Question: I have to use the result from one inner join table and subsequently get the records that are not present in another linking table:

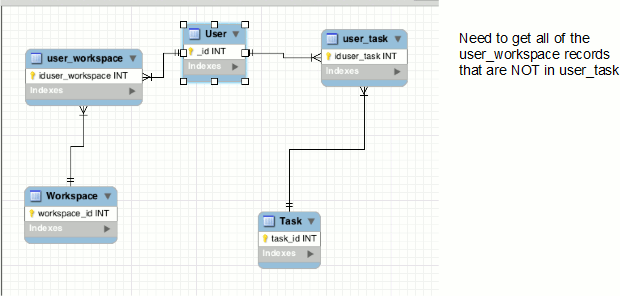
Answer: To check whether a value is not in a set of values, use NOT IN:
'''
SELECT *
FROM A
WHERE some_ID NOT IN (SELECT C.some_ID
FROM B
JOIN C ON ...)
'''
Alternatively, use a correlated subquery, which does a separate lookup for each record in the outer query:
'''
SELECT *
FROM A
WHERE NOT EXISTS (SELECT 1
FROM B
JOIN C ON ...
WHERE C.some_ID = A.some_ID)
'''
Alternatively, use an <URL> and check which records did not match:
'''
SELECT A.*
FROM A
LEFT JOIN (B JOIN C ON ...)
ON A.some_ID = C.some_ID
WHERE C.some_ID IS NULL
'''